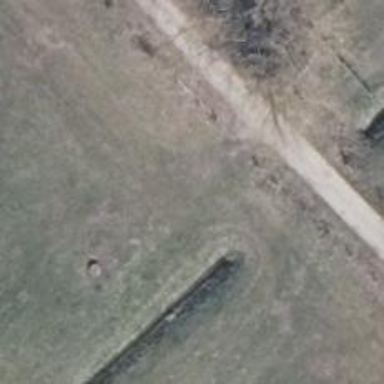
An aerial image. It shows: Grassy track with grade5 tracktype.